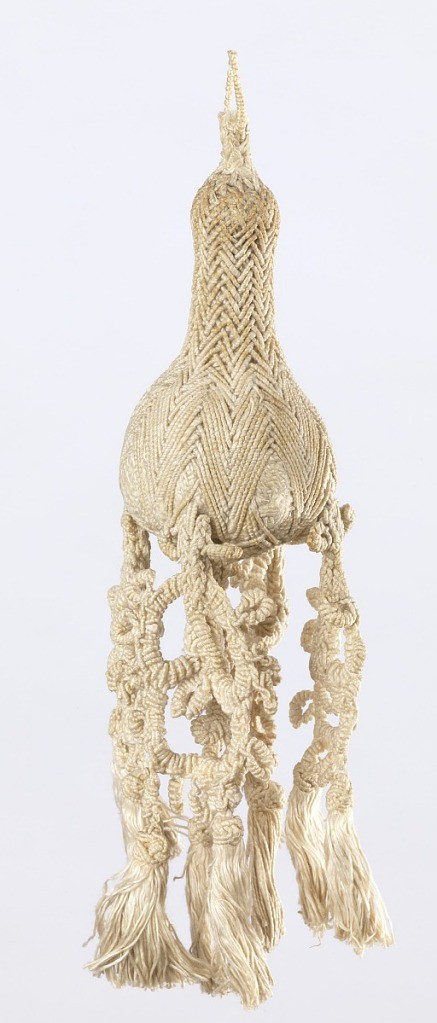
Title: Tassel
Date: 17th century
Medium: linen Technique: braided and knotted
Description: Tassel of linen, braided and knotted. Single loop attached to short stem which terminates in pear-shaped tassel from which hang elaborately knotted elements which in turn terminate in small fringed tassels.